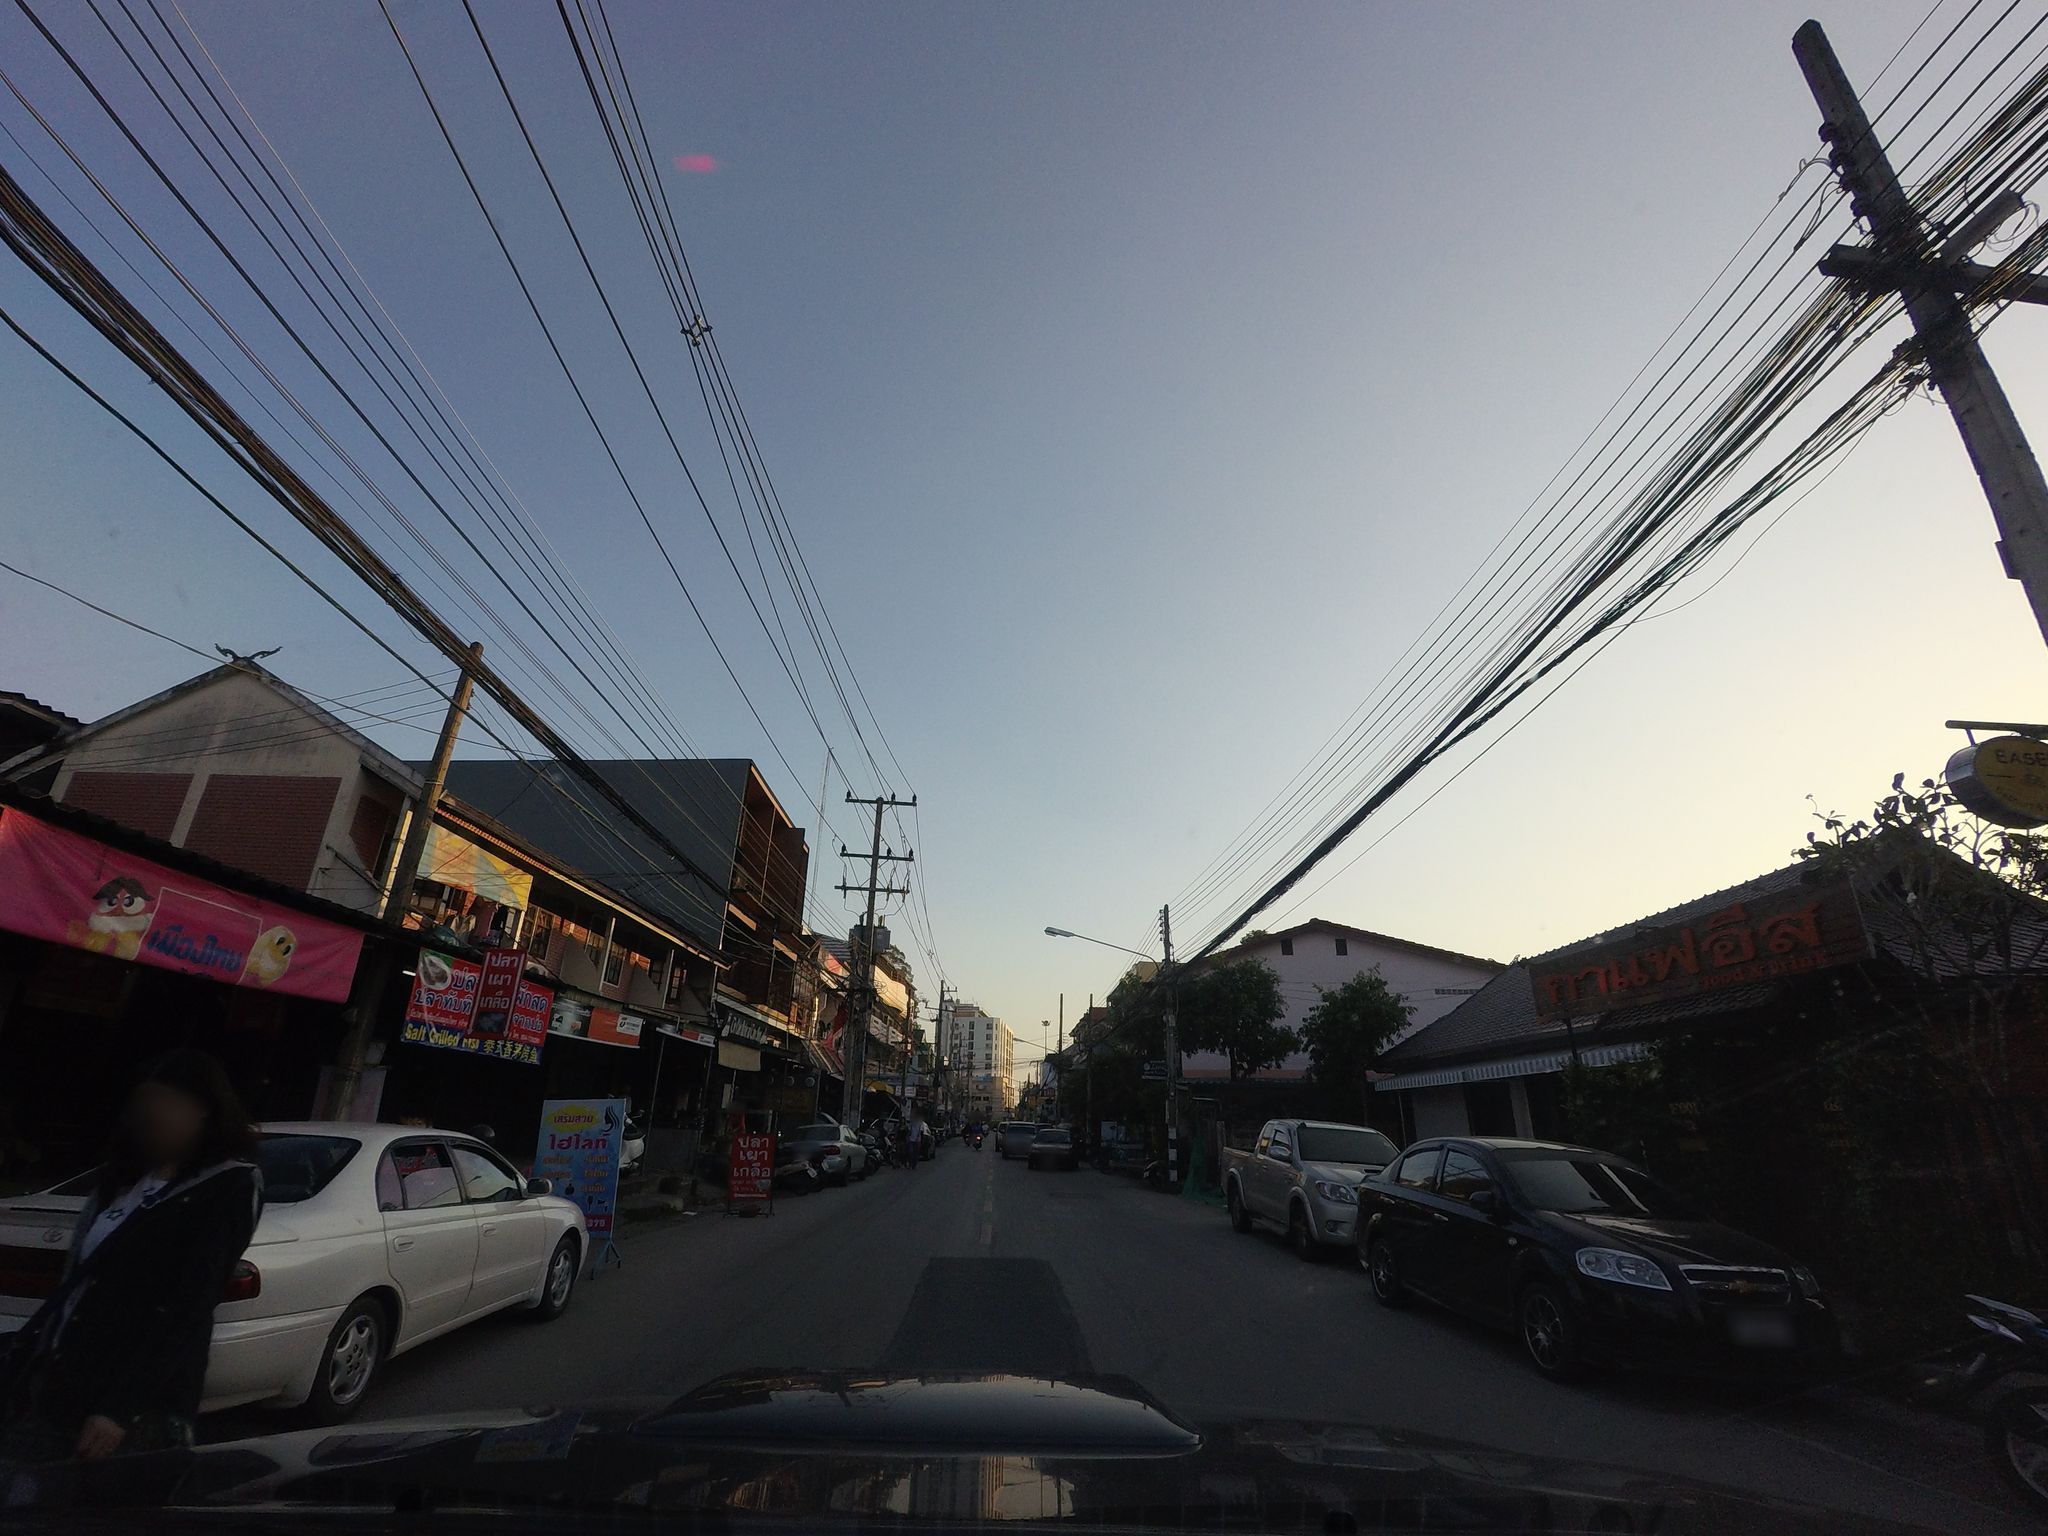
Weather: clear
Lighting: dusk/dawn
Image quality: good
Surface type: driving surface
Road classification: unclassified
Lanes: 2
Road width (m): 1
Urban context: semi-dense urban cluster
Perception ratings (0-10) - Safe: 2.97, Lively: 6.41, Beautiful: 2.77, Boring: 3.54, Depressing: 2.65, Wealthy: 4.75